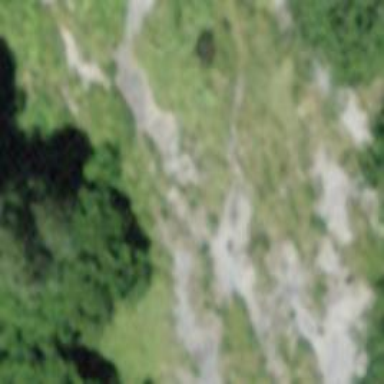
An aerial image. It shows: Cliff in nature.